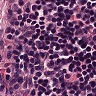
Metastatic tissue present: no